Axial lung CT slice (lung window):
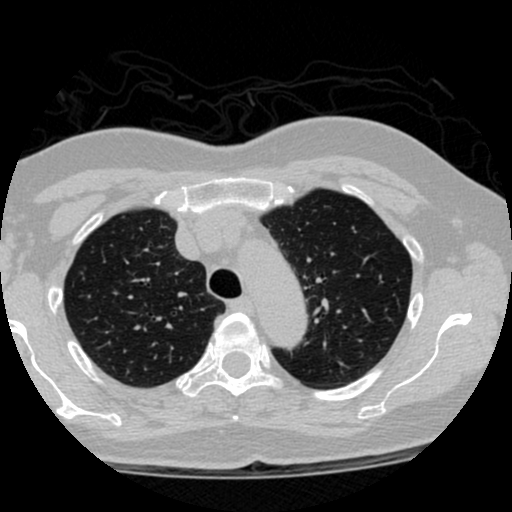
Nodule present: no